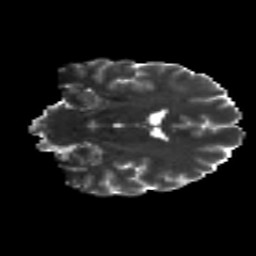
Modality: T2w
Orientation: coronal
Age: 32
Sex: male
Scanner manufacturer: siemens
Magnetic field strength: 3 T
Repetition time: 8.8 s
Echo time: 0.085 s